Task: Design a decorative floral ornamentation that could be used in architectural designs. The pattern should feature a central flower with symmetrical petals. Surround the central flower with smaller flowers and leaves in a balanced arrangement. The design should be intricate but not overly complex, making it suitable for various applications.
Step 118:
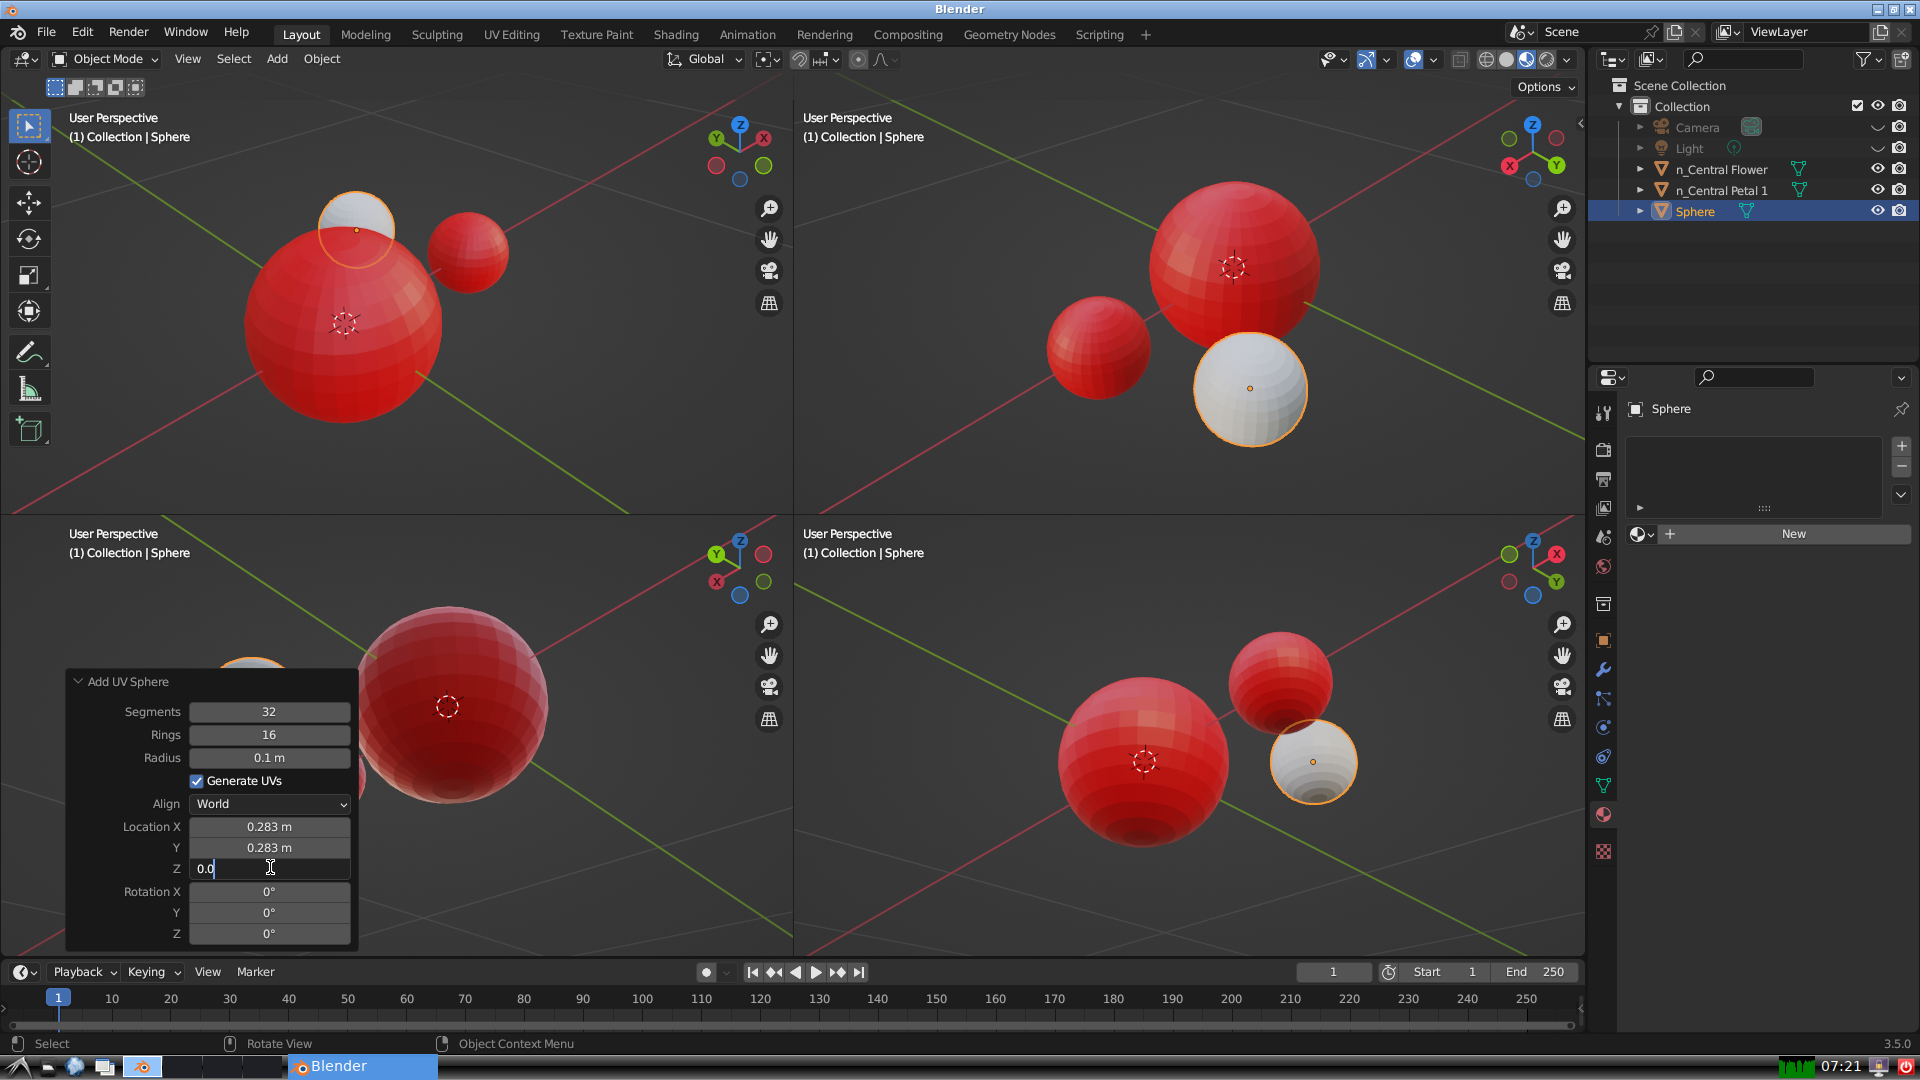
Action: {"key_press": ['Return']}